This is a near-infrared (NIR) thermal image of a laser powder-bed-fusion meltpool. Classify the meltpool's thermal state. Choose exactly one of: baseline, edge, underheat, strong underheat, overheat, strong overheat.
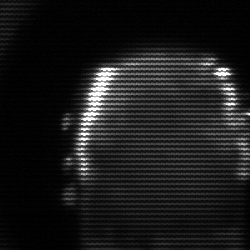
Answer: baseline